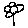
Label: flower